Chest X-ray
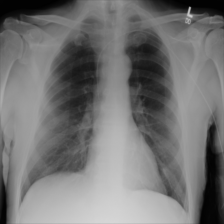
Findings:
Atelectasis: negative
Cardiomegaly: negative
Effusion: negative
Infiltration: negative
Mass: negative
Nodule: negative
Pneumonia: negative
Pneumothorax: negative
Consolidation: negative
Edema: negative
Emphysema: negative
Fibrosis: negative
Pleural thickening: negative
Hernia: negative